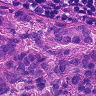
Metastatic tissue present: yes